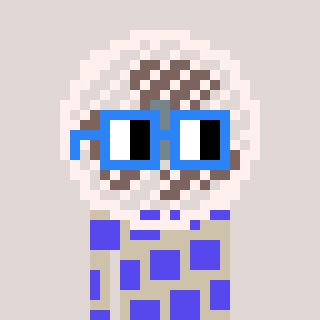
a pixel art character with square blue glasses, a fan-shaped head and a bege-colored body on a warm background